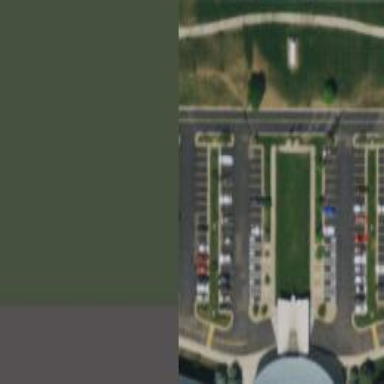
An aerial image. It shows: Parking space.